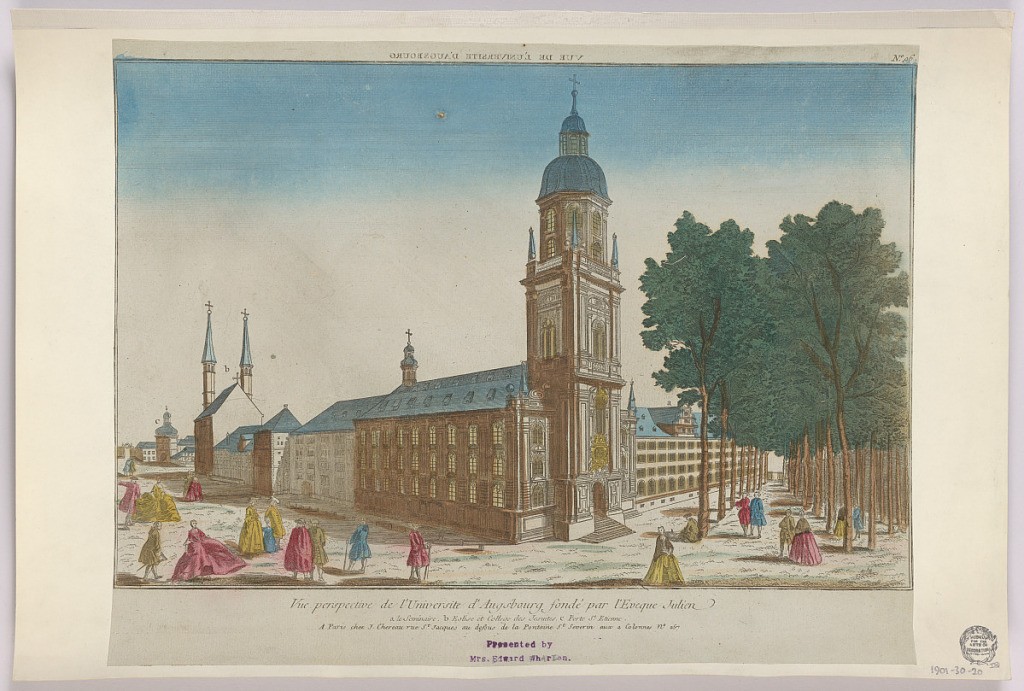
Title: Peep-show, Vue Perspective de l'Universite d'Augsbourg fondé par l'Eveque Julien, No. 96
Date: ca. 1750
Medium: Engraving in ink and washes of watercolor on paper, mounted on scrapbook page
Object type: Print
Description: Peep-show print